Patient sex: F
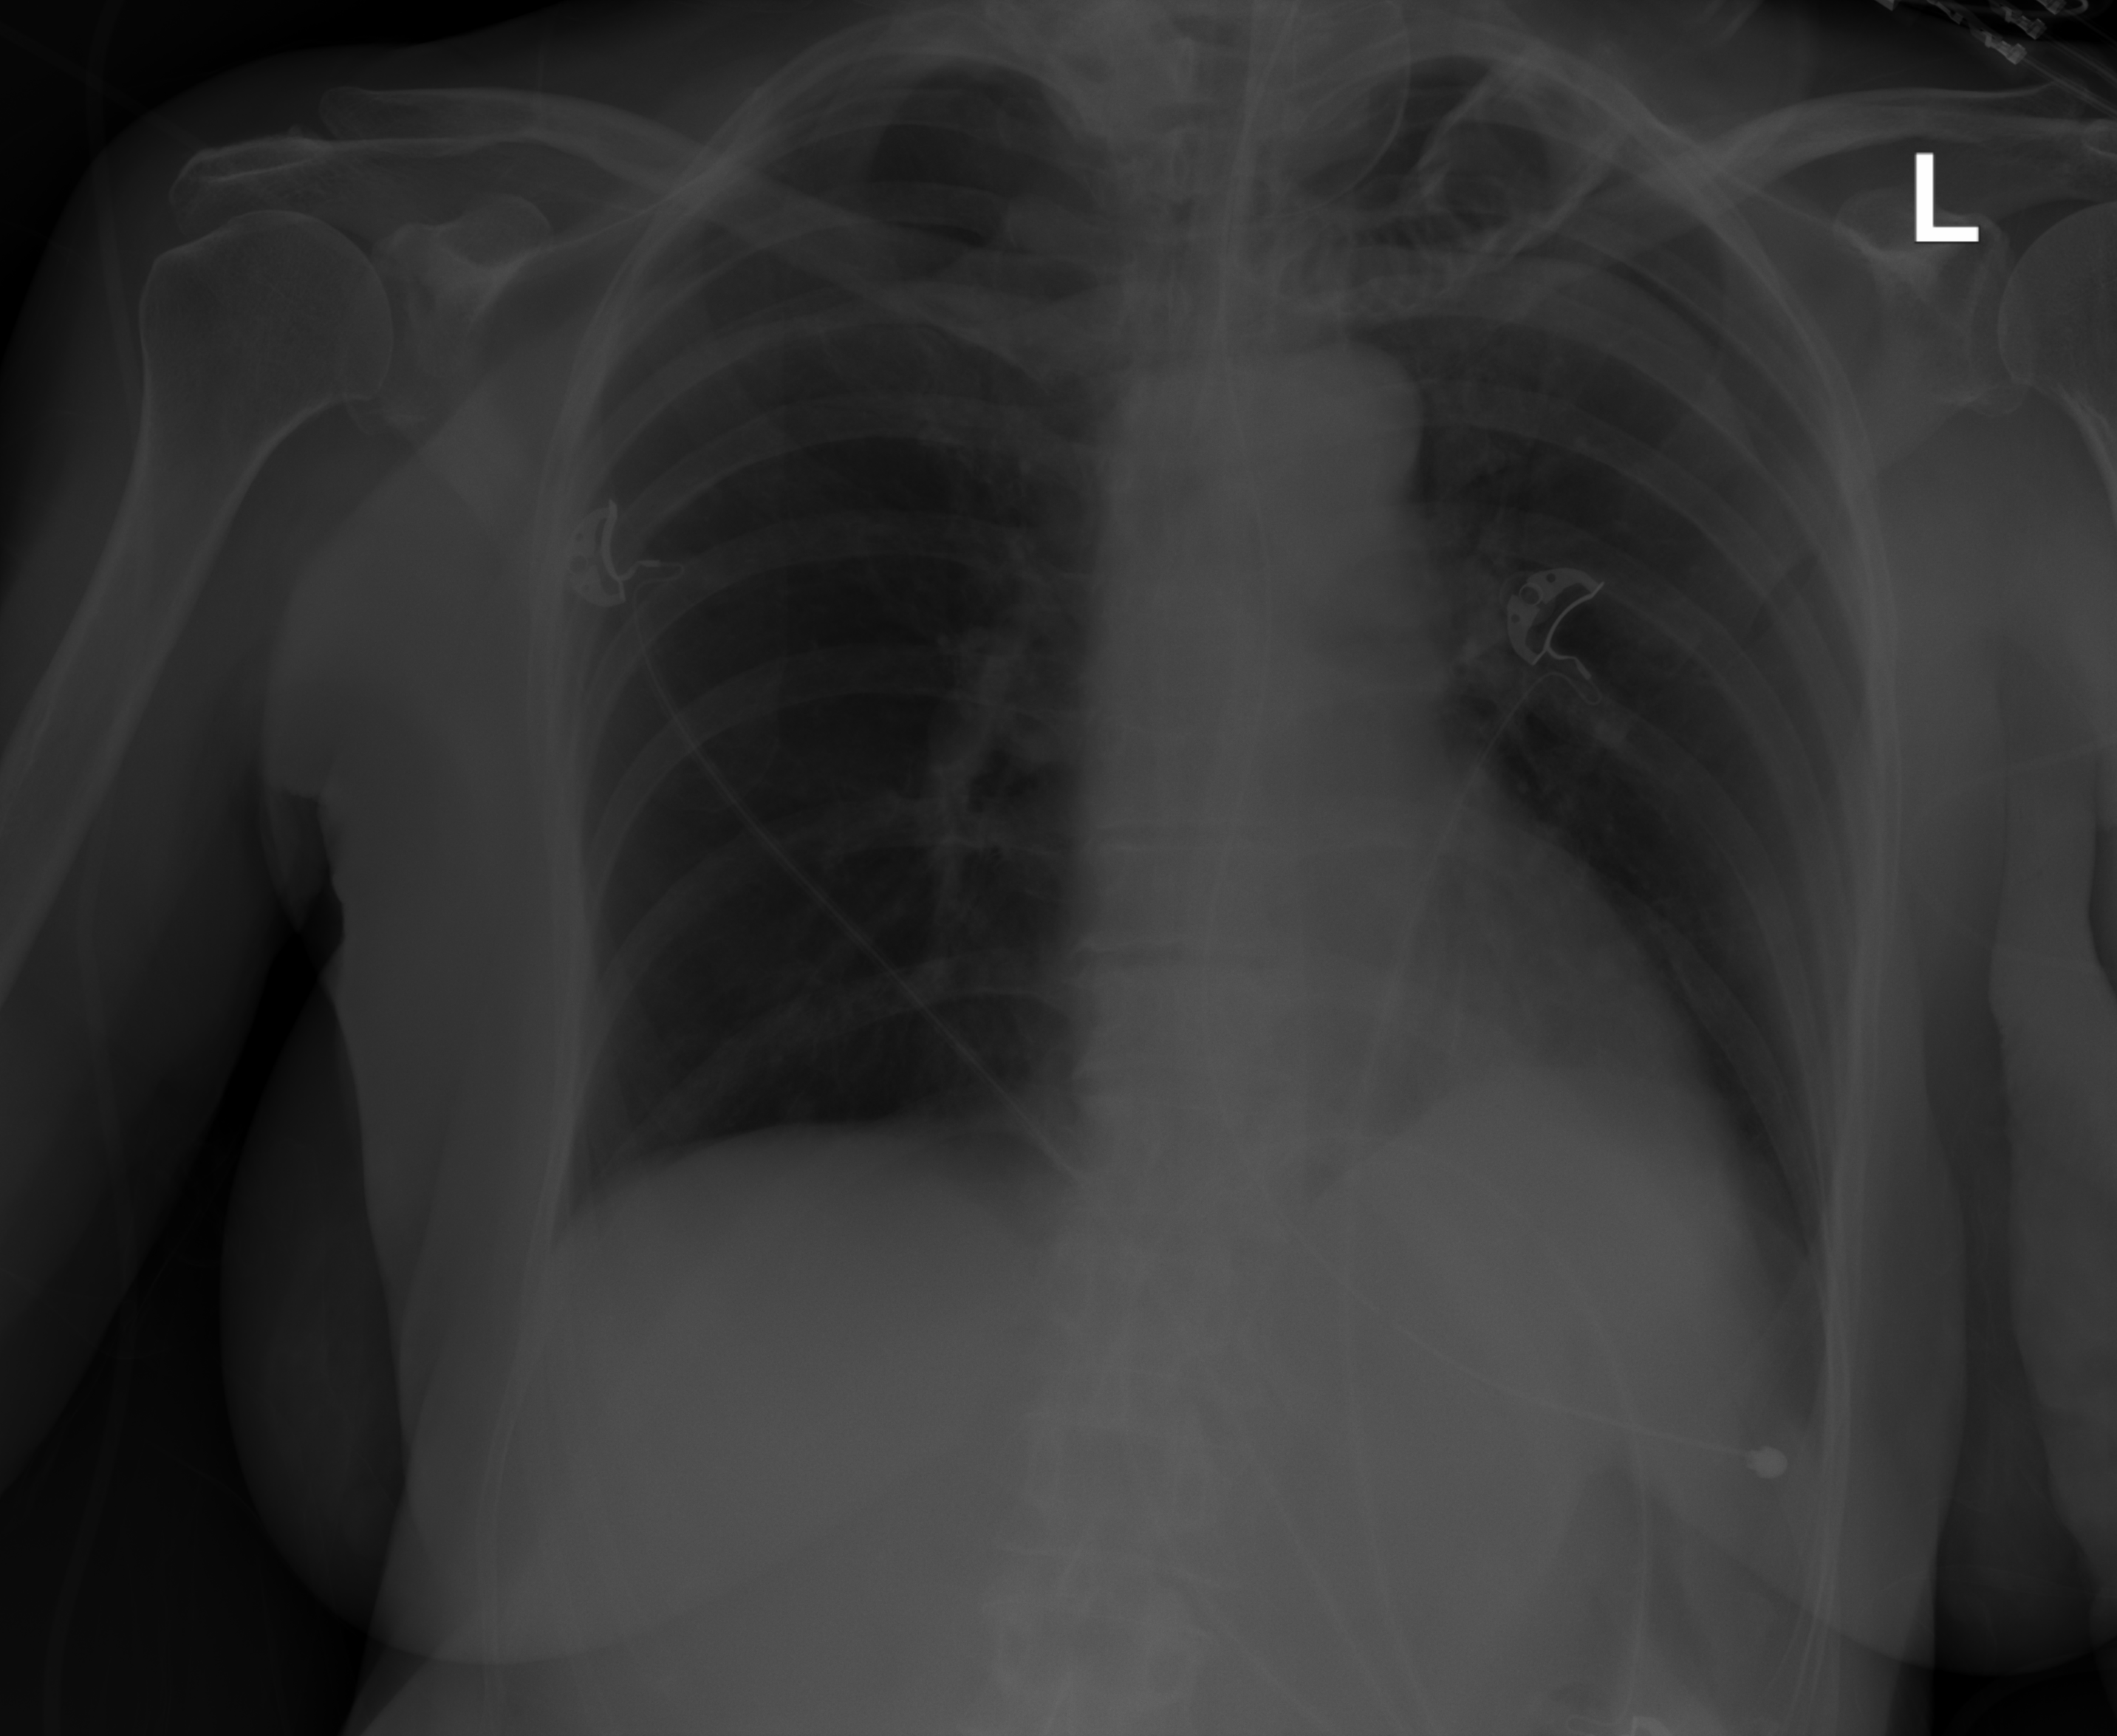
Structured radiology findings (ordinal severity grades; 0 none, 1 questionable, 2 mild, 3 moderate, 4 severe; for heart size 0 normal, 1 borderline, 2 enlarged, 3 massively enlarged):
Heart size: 0
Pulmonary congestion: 0
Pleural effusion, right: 0
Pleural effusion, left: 0
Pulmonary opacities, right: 0
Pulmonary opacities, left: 0
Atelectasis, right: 1
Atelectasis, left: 1